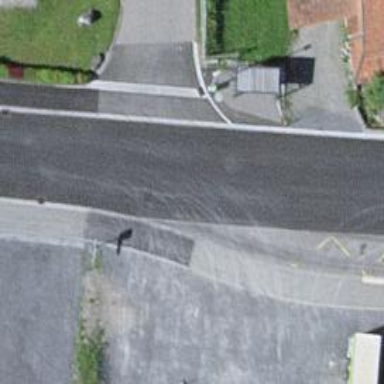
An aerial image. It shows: Public transport stop position.